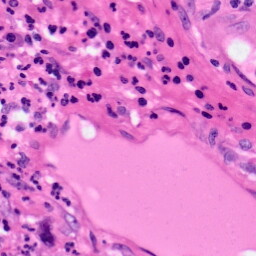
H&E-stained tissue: Pancreatic